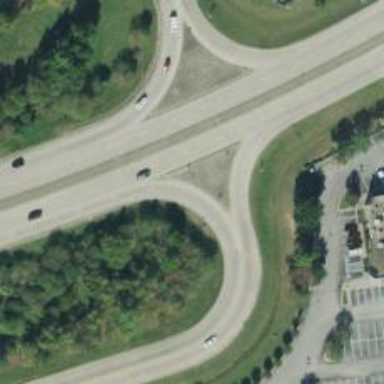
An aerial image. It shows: Secondary link road.